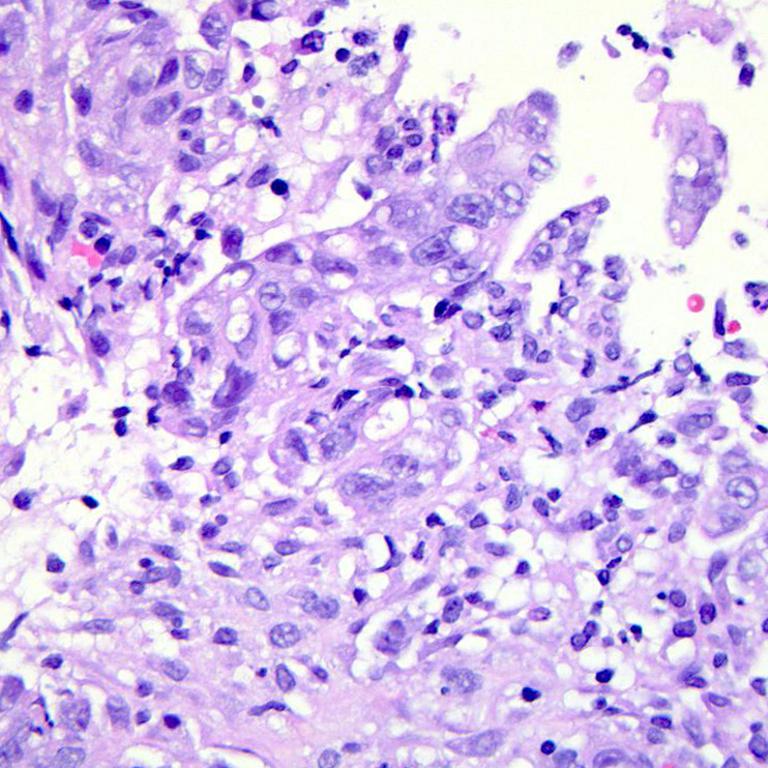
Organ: colon
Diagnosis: adenocarcinomas